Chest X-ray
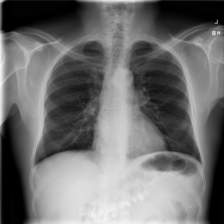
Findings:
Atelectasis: negative
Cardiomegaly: negative
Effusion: negative
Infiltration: negative
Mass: negative
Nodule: negative
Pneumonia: negative
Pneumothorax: negative
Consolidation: negative
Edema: negative
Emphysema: negative
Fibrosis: negative
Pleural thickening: negative
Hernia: negative